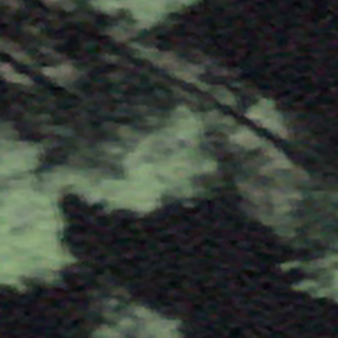
Label: other